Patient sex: F
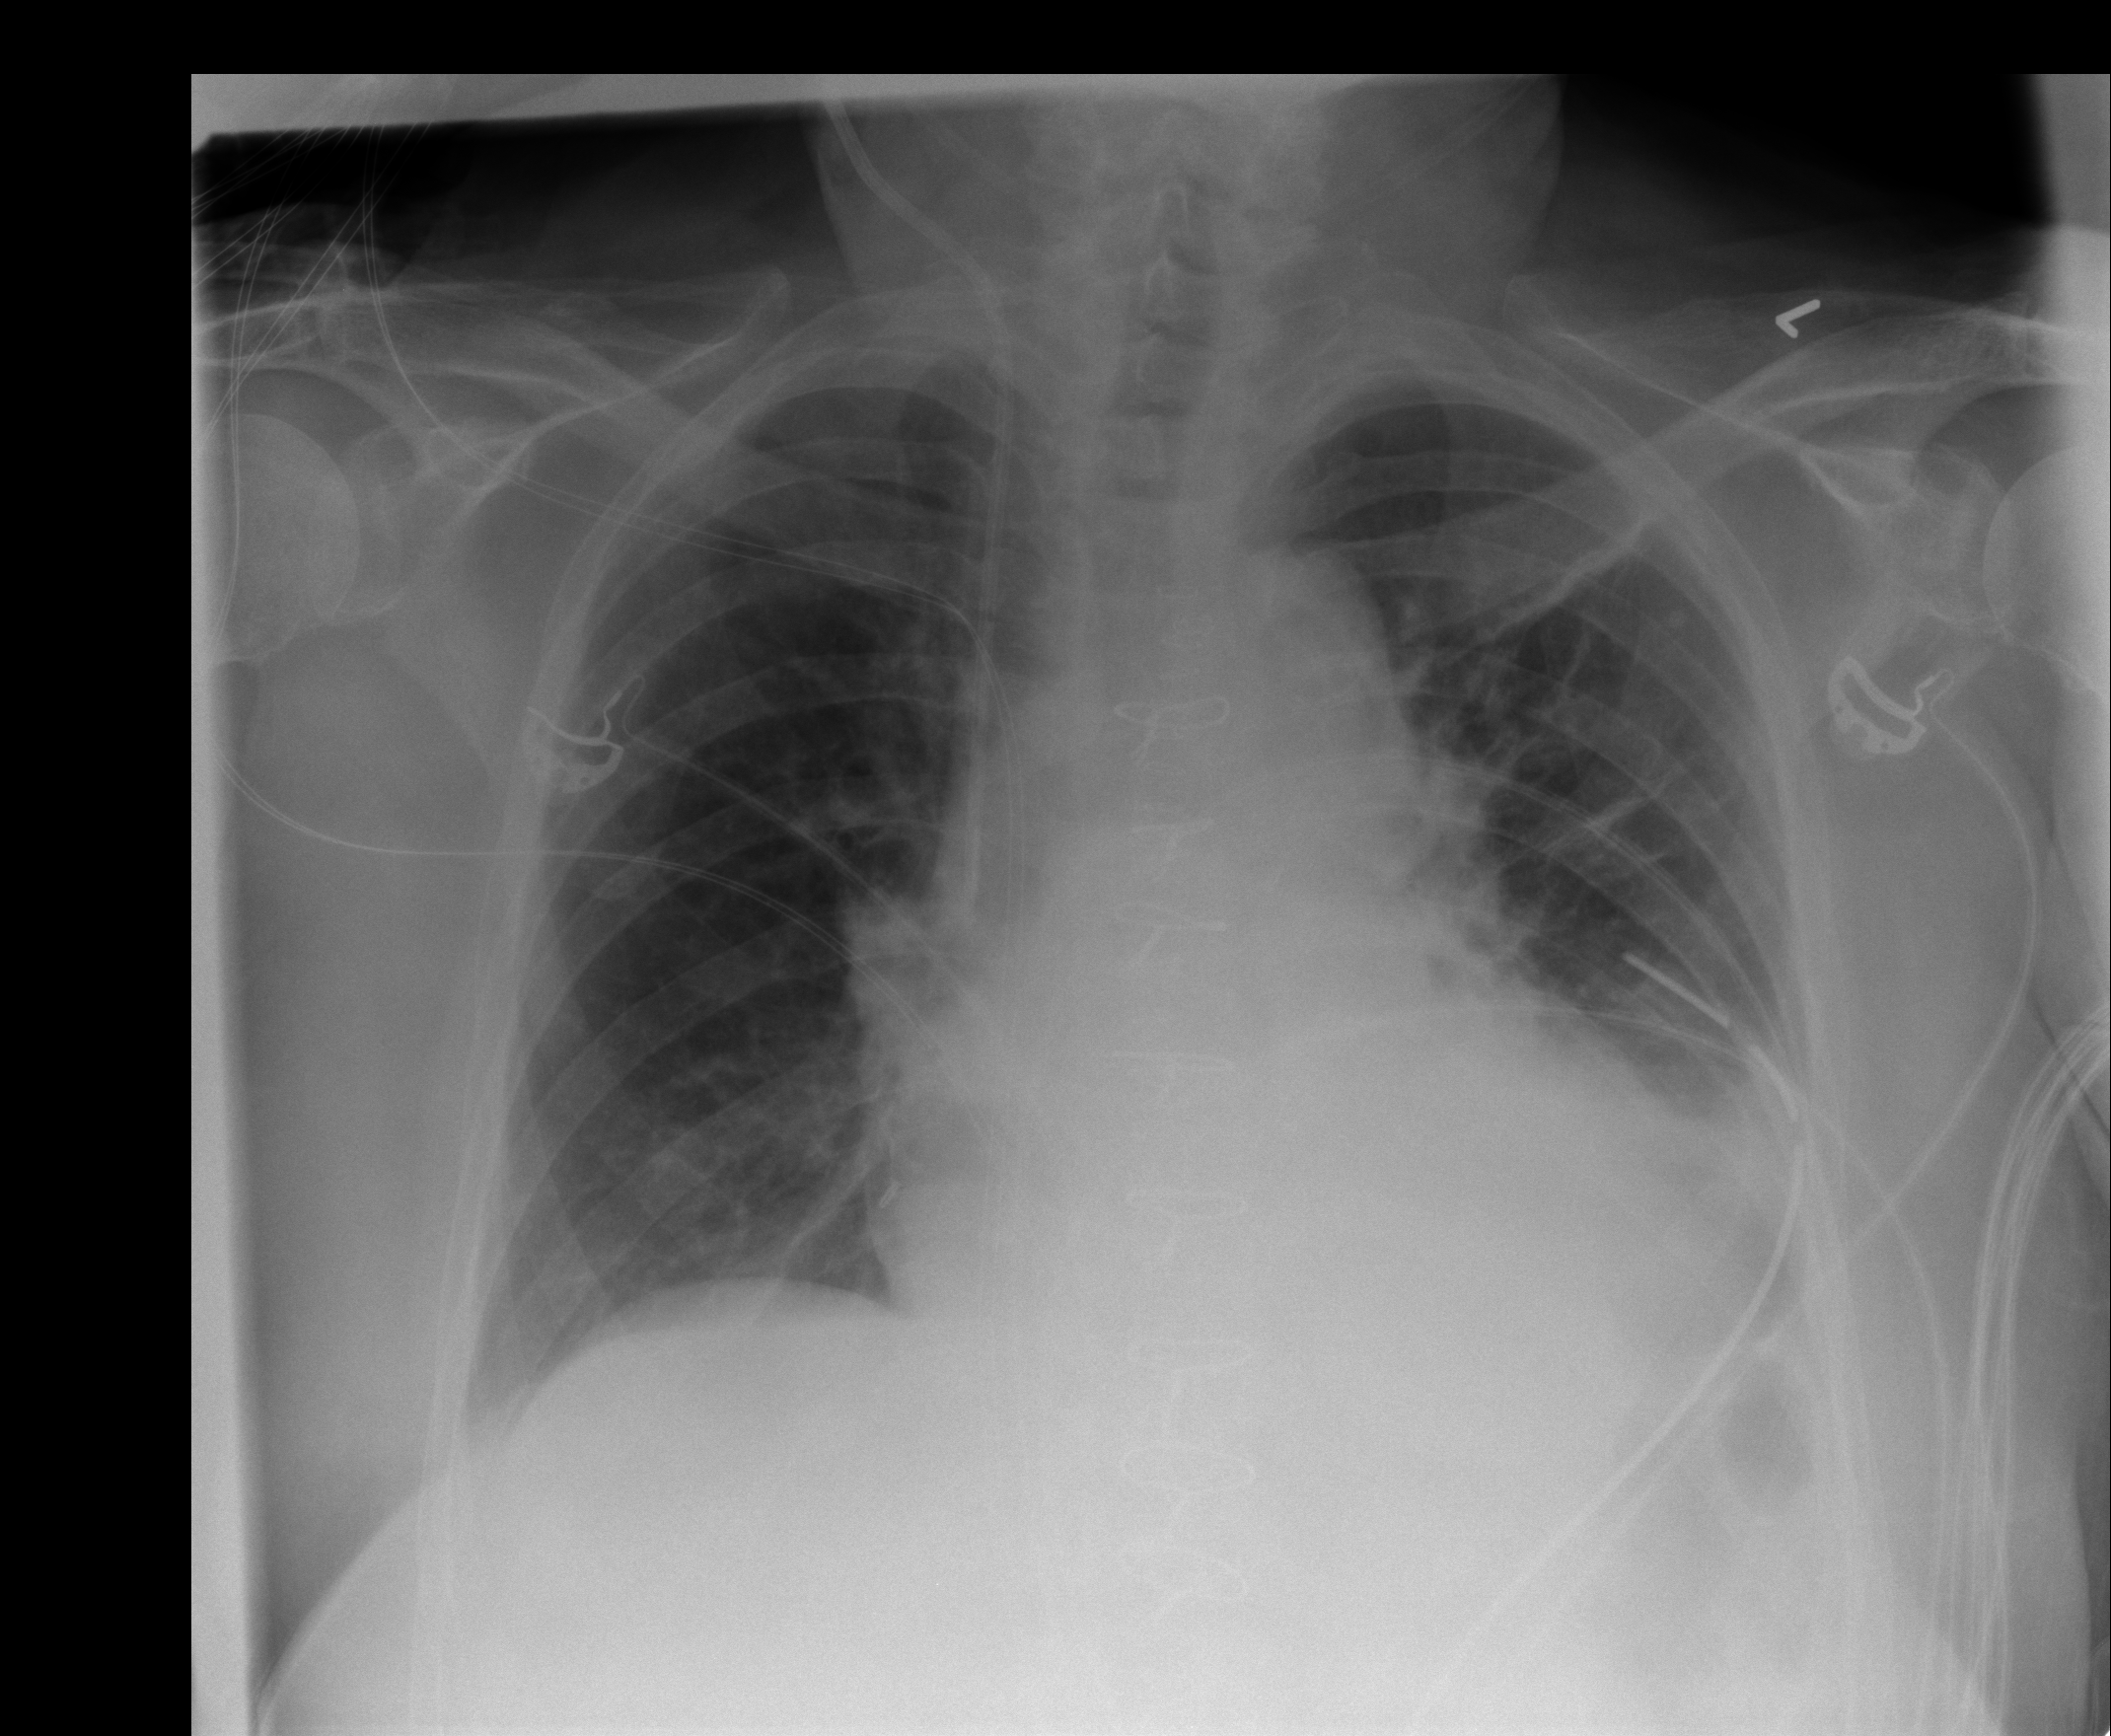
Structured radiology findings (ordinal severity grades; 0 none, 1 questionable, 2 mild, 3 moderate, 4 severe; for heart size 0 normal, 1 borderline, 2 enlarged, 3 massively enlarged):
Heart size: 2
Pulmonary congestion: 2
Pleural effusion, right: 1
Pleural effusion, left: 2
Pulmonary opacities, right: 0
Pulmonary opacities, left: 0
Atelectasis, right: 2
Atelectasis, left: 2